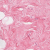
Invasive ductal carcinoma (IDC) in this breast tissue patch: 0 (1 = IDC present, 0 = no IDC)